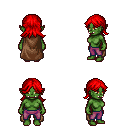
a pixel art fantasy rpg character, female body template, orc, green skin, brown cape, magenta pants, red loose hair, four views (front, back, left, right), 2x2 character sprite sheet, small pixel art, hard edges, no anti-aliasing